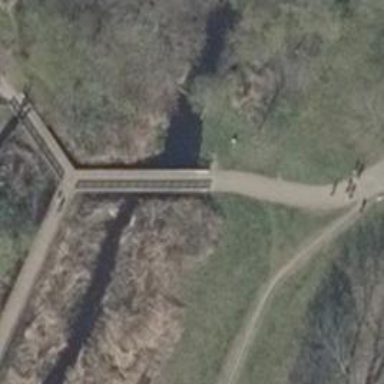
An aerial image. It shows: Path on bridge.